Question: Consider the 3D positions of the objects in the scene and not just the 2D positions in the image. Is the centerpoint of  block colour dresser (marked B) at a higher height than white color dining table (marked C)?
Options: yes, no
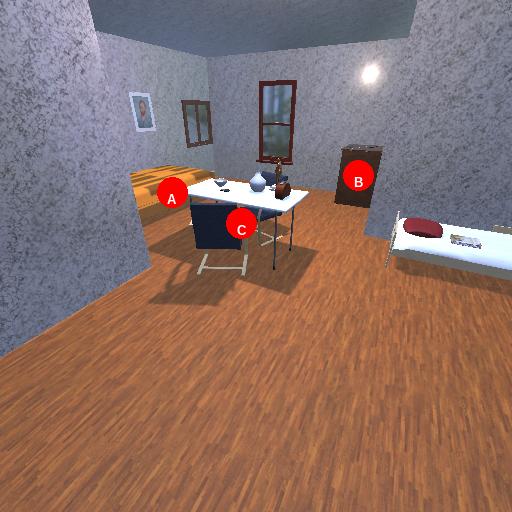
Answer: yes